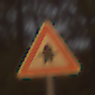
Verkehrszeichen: Vorfahrt
Umgebung: Outdoor, Nature
Tageszeit: Midday
Wetter: Overcast
Licht: Natural
Jahreszeit: Autumn
Kontrast: LowContrast